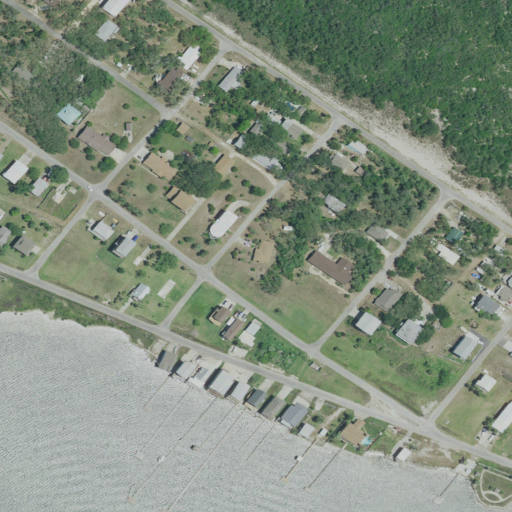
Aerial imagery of cliff(s) in Texas named McGloins Bluff containing low intensity development, medium intensity development, open water, deciduous forest, open development, mixed forest, barren land, high intensity development, herbaceous wetlands, shrub, and grassland